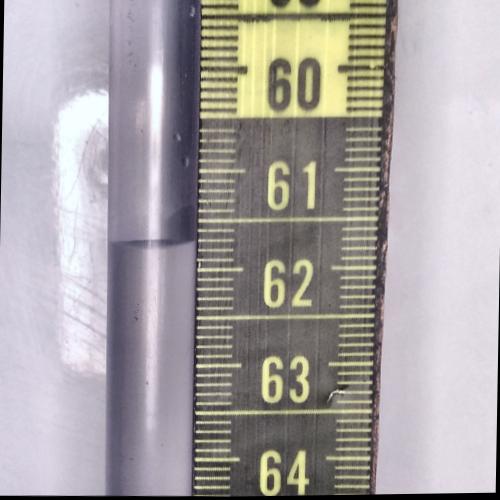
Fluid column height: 61.7 cm